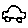
Label: car